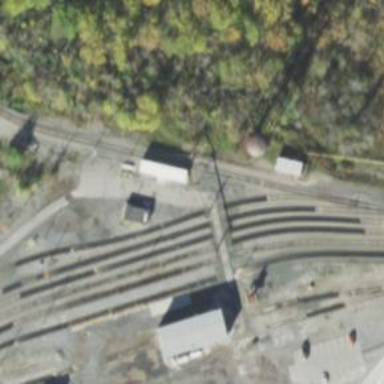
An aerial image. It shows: Railway yard.